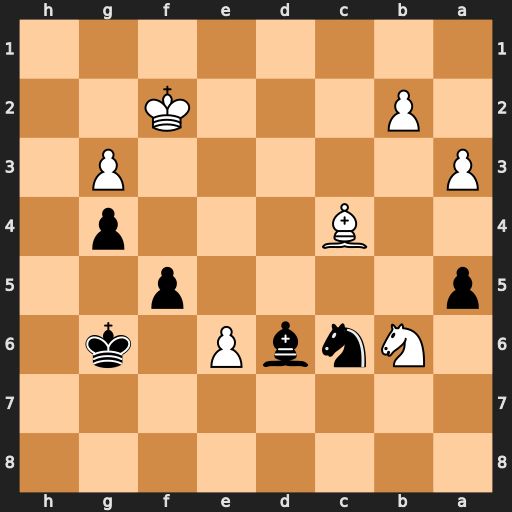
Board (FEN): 8/8/1NnbP1k1/p4p2/2B3p1/P5P1/1P3K2/8
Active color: b
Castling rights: -
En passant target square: -
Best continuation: Bc5+ Ke1 Bxb6